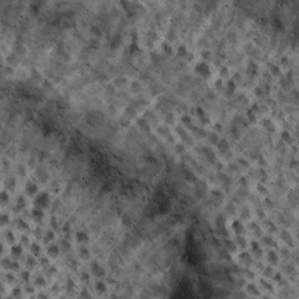
Label: non_frost